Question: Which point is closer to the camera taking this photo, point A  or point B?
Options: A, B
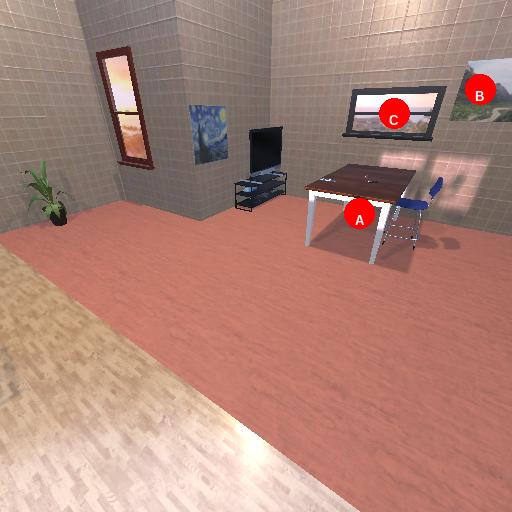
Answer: A